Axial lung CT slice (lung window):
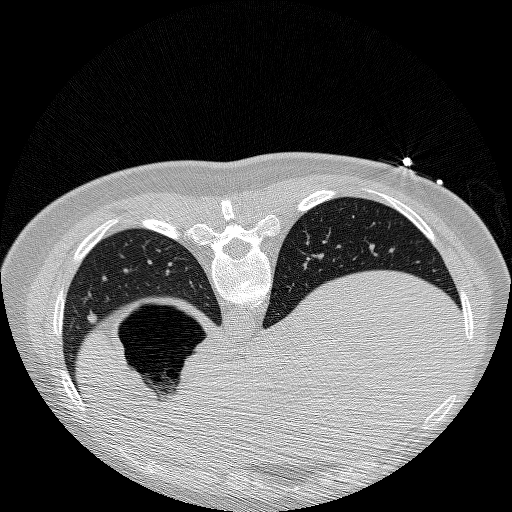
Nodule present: yes
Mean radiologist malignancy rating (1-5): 3.5